Question: I created a frustum class using C# and OpenTK, and it works perfectly. However, I want to be able to draw the bounds of the frustum for debugging purposes. I have no idea how to get the vertex data from the Matrix data for drawing though. I was just wondering if anyone did know how to do it.
Here is my Frustum class:
'''
using System;
using GrimoireGDK.GameDevelopmentKit.Math.Geometry;
using OpenTK;
namespace GrimoireGameClient.Client.Window.Bindings {
public class Frustum {
private float[] _clipMatrix = new float[ 16 ];
private float[ , ] _frustum = new float[ 6 , 4 ];
public const int A = 0;
public const int B = 1;
public const int C = 2;
public const int D = 3;
public enum ClippingPlane : int {
Right = 0 ,
Left = 1 ,
Bottom = 2 ,
Top = 3 ,
Back = 4 ,
Front = 5
}
private void NormalizePlane( float[ , ] frustum , int side ) {
float magnitude = ( float )Math.Sqrt( ( frustum[ side , 0 ] * frustum[ side , 0 ] ) + ( frustum[ side , 1 ] * frustum[ side , 1 ] )
+ ( frustum[ side , 2 ] * frustum[ side , 2 ] ) );
frustum[ side , 0 ] /= magnitude;
frustum[ side , 1 ] /= magnitude;
frustum[ side , 2 ] /= magnitude;
frustum[ side , 3 ] /= magnitude;
}
public bool PointVsFrustum( float x , float y , float z ) {
for( int i = 0 ; i < 6 ; i++ ) {
if( this._frustum[ i , 0 ] * x + this._frustum[ i , 1 ] * y + this._frustum[ i , 2 ] * z + this._frustum[ i , 3 ] <= 0.0f ) {
return false;
}
}
return true;
}
public bool PointVsFrustum( Vector3 location ) {
for( int i = 0 ; i < 6 ; i++ ) {
if( this._frustum[ i , 0 ] * location.X + this._frustum[ i , 1 ] * location.Y + this._frustum[ i , 2 ] * location.Z + this._frustum[ i , 3 ] <= 0.0f ) {
return false;
}
}
return true;
}
public bool SphereVsFrustum( float x , float y , float z , float radius ) {
float d = 0;
for( int p = 0 ; p < 6 ; p++ ) {
d = _frustum[ p , 0 ] * x + _frustum[ p , 1 ] * y + _frustum[ p , 2 ] * z + _frustum[ p , 3 ];
if( d <= -radius ) {
return false;
}
}
return true;
}
public bool SphereVsFrustum( Vector3 location , float radius ) {
float d = 0;
for( int p = 0 ; p < 6 ; p++ ) {
d = _frustum[ p , 0 ] * location.X + _frustum[ p , 1 ] * location.Y + _frustum[ p , 2 ] * location.Z + _frustum[ p , 3 ];
if( d <= -radius ) {
return false;
}
}
return true;
}
public bool VolumeVsFrustum( float x , float y , float z , float width , float height , float length ) {
for( int i = 0 ; i < 6 ; i++ ) {
if( _frustum[ i , A ] * ( x - width ) + _frustum[ i , B ] * ( y - height ) + _frustum[ i , C ] * ( z - length ) + _frustum[ i , D ] > 0 )
continue;
if( _frustum[ i , A ] * ( x + width ) + _frustum[ i , B ] * ( y - height ) + _frustum[ i , C ] * ( z - length ) + _frustum[ i , D ] > 0 )
continue;
if( _frustum[ i , A ] * ( x - width ) + _frustum[ i , B ] * ( y + height ) + _frustum[ i , C ] * ( z - length ) + _frustum[ i , D ] > 0 )
continue;
if( _frustum[ i , A ] * ( x + width ) + _frustum[ i , B ] * ( y + height ) + _frustum[ i , C ] * ( z - length ) + _frustum[ i , D ] > 0 )
continue;
if( _frustum[ i , A ] * ( x - width ) + _frustum[ i , B ] * ( y - height ) + _frustum[ i , C ] * ( z + length ) + _frustum[ i , D ] > 0 )
continue;
if( _frustum[ i , A ] * ( x + width ) + _frustum[ i , B ] * ( y - height ) + _frustum[ i , C ] * ( z + length ) + _frustum[ i , D ] > 0 )
continue;
if( _frustum[ i , A ] * ( x - width ) + _frustum[ i , B ] * ( y + height ) + _frustum[ i , C ] * ( z + length ) + _frustum[ i , D ] > 0 )
continue;
if( _frustum[ i , A ] * ( x + width ) + _frustum[ i , B ] * ( y + height ) + _frustum[ i , C ] * ( z + length ) + _frustum[ i , D ] > 0 )
continue;
return false;
}
return true;
}
public bool VolumeVsFrustum( Vector3 location, float width , float height , float length ) {
for( int i = 0 ; i < 6 ; i++ ) {
if( _frustum[ i , A ] * ( location.X - width ) + _frustum[ i , B ] * ( location.Y - height ) + _frustum[ i , C ] * ( location.Z - length ) + _frustum[ i , D ] > 0 )
continue;
if( _frustum[ i , A ] * ( location.X + width ) + _frustum[ i , B ] * ( location.Y - height ) + _frustum[ i , C ] * ( location.Z - length ) + _frustum[ i , D ] > 0 )
continue;
if( _frustum[ i , A ] * ( location.X - width ) + _frustum[ i , B ] * ( location.Y + height ) + _frustum[ i , C ] * ( location.Z - length ) + _frustum[ i , D ] > 0 )
continue;
if( _frustum[ i , A ] * ( location.X + width ) + _frustum[ i , B ] * ( location.Y + height ) + _frustum[ i , C ] * ( location.Z - length ) + _frustum[ i , D ] > 0 )
continue;
if( _frustum[ i , A ] * ( location.X - width ) + _frustum[ i , B ] * ( location.Y - height ) + _frustum[ i , C ] * ( location.Z + length ) + _frustum[ i , D ] > 0 )
continue;
if( _frustum[ i , A ] * ( location.X + width ) + _frustum[ i , B ] * ( location.Y - height ) + _frustum[ i , C ] * ( location.Z + length ) + _frustum[ i , D ] > 0 )
continue;
if( _frustum[ i , A ] * ( location.X - width ) + _frustum[ i , B ] * ( location.Y + height ) + _frustum[ i , C ] * ( location.Z + length ) + _frustum[ i , D ] > 0 )
continue;
if( _frustum[ i , A ] * ( location.X + width ) + _frustum[ i , B ] * ( location.Y + height ) + _frustum[ i , C ] * ( location.Z + length ) + _frustum[ i , D ] > 0 )
continue;
return false;
}
return true;
}
public bool VolumeVsFrustum( Vector3 location , BoundingVolume volume ) {
for( int i = 0 ; i < 6 ; i++ ) {
if( _frustum[ i , A ] * ( location.X - volume.Width ) + _frustum[ i , B ] * ( location.Y - volume.Height ) + _frustum[ i , C ] * ( location.Z - volume.Length ) + _frustum[ i , D ] > 0 )
continue;
if( _frustum[ i , A ] * ( location.X + volume.Width ) + _frustum[ i , B ] * ( location.Y - volume.Height ) + _frustum[ i , C ] * ( location.Z - volume.Length ) + _frustum[ i , D ] > 0 )
continue;
if( _frustum[ i , A ] * ( location.X - volume.Width ) + _frustum[ i , B ] * ( location.Y + volume.Height ) + _frustum[ i , C ] * ( location.Z - volume.Length ) + _frustum[ i , D ] > 0 )
continue;
if( _frustum[ i , A ] * ( location.X + volume.Width ) + _frustum[ i , B ] * ( location.Y + volume.Height ) + _frustum[ i , C ] * ( location.Z - volume.Length ) + _frustum[ i , D ] > 0 )
continue;
if( _frustum[ i , A ] * ( location.X - volume.Width ) + _frustum[ i , B ] * ( location.Y - volume.Height ) + _frustum[ i , C ] * ( location.Z + volume.Length ) + _frustum[ i , D ] > 0 )
continue;
if( _frustum[ i , A ] * ( location.X + volume.Width ) + _frustum[ i , B ] * ( location.Y - volume.Height ) + _frustum[ i , C ] * ( location.Z + volume.Length ) + _frustum[ i , D ] > 0 )
continue;
if( _frustum[ i , A ] * ( location.X - volume.Width ) + _frustum[ i , B ] * ( location.Y + volume.Height ) + _frustum[ i , C ] * ( location.Z + volume.Length ) + _frustum[ i , D ] > 0 )
continue;
if( _frustum[ i , A ] * ( location.X + volume.Width ) + _frustum[ i , B ] * ( location.Y + volume.Height ) + _frustum[ i , C ] * ( location.Z + volume.Length ) + _frustum[ i , D ] > 0 )
continue;
return false;
}
return true;
}
public bool CubeVsFrustum( float x , float y , float z , float size ) {
for( int i = 0 ; i < 6 ; i++ ) {
if( _frustum[ i , A ] * ( x - size ) + _frustum[ i , B ] * ( y - size ) + _frustum[ i , C ] * ( z - size ) + _frustum[ i , D ] > 0 )
continue;
if( _frustum[ i , A ] * ( x + size ) + _frustum[ i , B ] * ( y - size ) + _frustum[ i , C ] * ( z - size ) + _frustum[ i , D ] > 0 )
continue;
if( _frustum[ i , A ] * ( x - size ) + _frustum[ i , B ] * ( y + size ) + _frustum[ i , C ] * ( z - size ) + _frustum[ i , D ] > 0 )
continue;
if( _frustum[ i , A ] * ( x + size ) + _frustum[ i , B ] * ( y + size ) + _frustum[ i , C ] * ( z - size ) + _frustum[ i , D ] > 0 )
continue;
if( _frustum[ i , A ] * ( x - size ) + _frustum[ i , B ] * ( y - size ) + _frustum[ i , C ] * ( z + size ) + _frustum[ i , D ] > 0 )
continue;
if( _frustum[ i , A ] * ( x + size ) + _frustum[ i , B ] * ( y - size ) + _frustum[ i , C ] * ( z + size ) + _frustum[ i , D ] > 0 )
continue;
if( _frustum[ i , A ] * ( x - size ) + _frustum[ i , B ] * ( y + size ) + _frustum[ i , C ] * ( z + size ) + _frustum[ i , D ] > 0 )
continue;
if( _frustum[ i , A ] * ( x + size ) + _frustum[ i , B ] * ( y + size ) + _frustum[ i , C ] * ( z + size ) + _frustum[ i , D ] > 0 )
continue;
return false;
}
return true;
}
public void CalculateFrustum( Matrix4 projectionMatrix , Matrix4 modelViewMatrix ) {
_clipMatrix[ 0 ] = ( modelViewMatrix.M11 * projectionMatrix.M11 ) + ( modelViewMatrix.M12 * projectionMatrix.M21 ) + ( modelViewMatrix.M13 * projectionMatrix.M31 ) + ( modelViewMatrix.M14 * projectionMatrix.M41 );
_clipMatrix[ 1 ] = ( modelViewMatrix.M11 * projectionMatrix.M12 ) + ( modelViewMatrix.M12 * projectionMatrix.M22 ) + ( modelViewMatrix.M13 * projectionMatrix.M32 ) + ( modelViewMatrix.M14 * projectionMatrix.M42 );
_clipMatrix[ 2 ] = ( modelViewMatrix.M11 * projectionMatrix.M13 ) + ( modelViewMatrix.M12 * projectionMatrix.M23 ) + ( modelViewMatrix.M13 * projectionMatrix.M33 ) + ( modelViewMatrix.M14 * projectionMatrix.M43 );
_clipMatrix[ 3 ] = ( modelViewMatrix.M11 * projectionMatrix.M14 ) + ( modelViewMatrix.M12 * projectionMatrix.M24 ) + ( modelViewMatrix.M13 * projectionMatrix.M34 ) + ( modelViewMatrix.M14 * projectionMatrix.M44 );
_clipMatrix[ 4 ] = ( modelViewMatrix.M21 * projectionMatrix.M11 ) + ( modelViewMatrix.M22 * projectionMatrix.M21 ) + ( modelViewMatrix.M23 * projectionMatrix.M31 ) + ( modelViewMatrix.M24 * projectionMatrix.M41 );
_clipMatrix[ 5 ] = ( modelViewMatrix.M21 * projectionMatrix.M12 ) + ( modelViewMatrix.M22 * projectionMatrix.M22 ) + ( modelViewMatrix.M23 * projectionMatrix.M32 ) + ( modelViewMatrix.M24 * projectionMatrix.M42 );
_clipMatrix[ 6 ] = ( modelViewMatrix.M21 * projectionMatrix.M13 ) + ( modelViewMatrix.M22 * projectionMatrix.M23 ) + ( modelViewMatrix.M23 * projectionMatrix.M33 ) + ( modelViewMatrix.M24 * projectionMatrix.M43 );
_clipMatrix[ 7 ] = ( modelViewMatrix.M21 * projectionMatrix.M14 ) + ( modelViewMatrix.M22 * projectionMatrix.M24 ) + ( modelViewMatrix.M23 * projectionMatrix.M34 ) + ( modelViewMatrix.M24 * projectionMatrix.M44 );
_clipMatrix[ 8 ] = ( modelViewMatrix.M31 * projectionMatrix.M11 ) + ( modelViewMatrix.M32 * projectionMatrix.M21 ) + ( modelViewMatrix.M33 * projectionMatrix.M31 ) + ( modelViewMatrix.M34 * projectionMatrix.M41 );
_clipMatrix[ 9 ] = ( modelViewMatrix.M31 * projectionMatrix.M12 ) + ( modelViewMatrix.M32 * projectionMatrix.M22 ) + ( modelViewMatrix.M33 * projectionMatrix.M32 ) + ( modelViewMatrix.M34 * projectionMatrix.M42 );
_clipMatrix[ 10 ] = ( modelViewMatrix.M31 * projectionMatrix.M13 ) + ( modelViewMatrix.M32 * projectionMatrix.M23 ) + ( modelViewMatrix.M33 * projectionMatrix.M33 ) + ( modelViewMatrix.M34 * projectionMatrix.M43 );
_clipMatrix[ 11 ] = ( modelViewMatrix.M31 * projectionMatrix.M14 ) + ( modelViewMatrix.M32 * projectionMatrix.M24 ) + ( modelViewMatrix.M33 * projectionMatrix.M34 ) + ( modelViewMatrix.M34 * projectionMatrix.M44 );
_clipMatrix[ 12 ] = ( modelViewMatrix.M41 * projectionMatrix.M11 ) + ( modelViewMatrix.M42 * projectionMatrix.M21 ) + ( modelViewMatrix.M43 * projectionMatrix.M31 ) + ( modelViewMatrix.M44 * projectionMatrix.M41 );
_clipMatrix[ 13 ] = ( modelViewMatrix.M41 * projectionMatrix.M12 ) + ( modelViewMatrix.M42 * projectionMatrix.M22 ) + ( modelViewMatrix.M43 * projectionMatrix.M32 ) + ( modelViewMatrix.M44 * projectionMatrix.M42 );
_clipMatrix[ 14 ] = ( modelViewMatrix.M41 * projectionMatrix.M13 ) + ( modelViewMatrix.M42 * projectionMatrix.M23 ) + ( modelViewMatrix.M43 * projectionMatrix.M33 ) + ( modelViewMatrix.M44 * projectionMatrix.M43 );
_clipMatrix[ 15 ] = ( modelViewMatrix.M41 * projectionMatrix.M14 ) + ( modelViewMatrix.M42 * projectionMatrix.M24 ) + ( modelViewMatrix.M43 * projectionMatrix.M34 ) + ( modelViewMatrix.M44 * projectionMatrix.M44 );
_frustum[ ( int )ClippingPlane.Right , 0 ] = _clipMatrix[ 3 ] - _clipMatrix[ 0 ];
_frustum[ ( int )ClippingPlane.Right , 1 ] = _clipMatrix[ 7 ] - _clipMatrix[ 4 ];
_frustum[ ( int )ClippingPlane.Right , 2 ] = _clipMatrix[ 11 ] - _clipMatrix[ 8 ];
_frustum[ ( int )ClippingPlane.Right , 3 ] = _clipMatrix[ 15 ] - _clipMatrix[ 12 ];
NormalizePlane( _frustum , ( int )ClippingPlane.Right );
_frustum[ ( int )ClippingPlane.Left , 0 ] = _clipMatrix[ 3 ] + _clipMatrix[ 0 ];
_frustum[ ( int )ClippingPlane.Left , 1 ] = _clipMatrix[ 7 ] + _clipMatrix[ 4 ];
_frustum[ ( int )ClippingPlane.Left , 2 ] = _clipMatrix[ 11 ] + _clipMatrix[ 8 ];
_frustum[ ( int )ClippingPlane.Left , 3 ] = _clipMatrix[ 15 ] + _clipMatrix[ 12 ];
NormalizePlane( _frustum , ( int )ClippingPlane.Left );
_frustum[ ( int )ClippingPlane.Bottom , 0 ] = _clipMatrix[ 3 ] + _clipMatrix[ 1 ];
_frustum[ ( int )ClippingPlane.Bottom , 1 ] = _clipMatrix[ 7 ] + _clipMatrix[ 5 ];
_frustum[ ( int )ClippingPlane.Bottom , 2 ] = _clipMatrix[ 11 ] + _clipMatrix[ 9 ];
_frustum[ ( int )ClippingPlane.Bottom , 3 ] = _clipMatrix[ 15 ] + _clipMatrix[ 13 ];
NormalizePlane( _frustum , ( int )ClippingPlane.Bottom );
_frustum[ ( int )ClippingPlane.Top , 0 ] = _clipMatrix[ 3 ] - _clipMatrix[ 1 ];
_frustum[ ( int )ClippingPlane.Top , 1 ] = _clipMatrix[ 7 ] - _clipMatrix[ 5 ];
_frustum[ ( int )ClippingPlane.Top , 2 ] = _clipMatrix[ 11 ] - _clipMatrix[ 9 ];
_frustum[ ( int )ClippingPlane.Top , 3 ] = _clipMatrix[ 15 ] - _clipMatrix[ 13 ];
NormalizePlane( _frustum , ( int )ClippingPlane.Top );
_frustum[ ( int )ClippingPlane.Back , 0 ] = _clipMatrix[ 3 ] - _clipMatrix[ 2 ];
_frustum[ ( int )ClippingPlane.Back , 1 ] = _clipMatrix[ 7 ] - _clipMatrix[ 6 ];
_frustum[ ( int )ClippingPlane.Back , 2 ] = _clipMatrix[ 11 ] - _clipMatrix[ 10 ];
_frustum[ ( int )ClippingPlane.Back , 3 ] = _clipMatrix[ 15 ] - _clipMatrix[ 14 ];
NormalizePlane( _frustum , ( int )ClippingPlane.Back );
_frustum[ ( int )ClippingPlane.Front , 0 ] = _clipMatrix[ 3 ] + _clipMatrix[ 2 ];
_frustum[ ( int )ClippingPlane.Front , 1 ] = _clipMatrix[ 7 ] + _clipMatrix[ 6 ];
_frustum[ ( int )ClippingPlane.Front , 2 ] = _clipMatrix[ 11 ] + _clipMatrix[ 10 ];
_frustum[ ( int )ClippingPlane.Front , 3 ] = _clipMatrix[ 15 ] + _clipMatrix[ 14 ];
NormalizePlane( _frustum , ( int )ClippingPlane.Front );
}
/// <summary>
/// Draw the frustum for debugging purposes.
/// </summary>
public void Draw() {
// Implement drawing code here.
}
}
}
'''
Does anyone know how to draw the Frustum? And I don't care if it is done in immediate mode; in fact, I would almost prefer that. Here is the kind of visual output I am looking for:

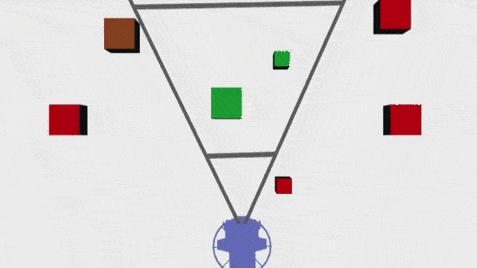
Answer: Looks like you have the six planes making up the frustum (top, bottom, left, right, front, back) described as four components, the normal vector of the plane and the distance along that vector from the origin (xyzD).
One easy method: given any three planes you can find the relevant corner point (so top, left, back for the top-left-back corner; etc.) with a series of dot and cross products. A good reference is the <URL> goes:
'''
Vector3 IntersectionPoint(ref Plane a, ref Plane b, ref Plane c)
{
// Formula used
// d1 ( N2 * N3 ) + d2 ( N3 * N1 ) + d3 ( N1 * N2 )
//P = ---------------------------------------------------------------------
// N1 . ( N2 * N3 )
//
// Note: N refers to the normal, d refers to the displacement. '.' means dot product. '*' means cross product
Vector3 v1, v2, v3;
float f = -Vector3.Dot(a.Normal, Vector3.Cross(b.Normal, c.Normal));
v1 = (a.D * (Vector3.Cross(b.Normal, c.Normal)));
v2 = (b.D * (Vector3.Cross(c.Normal, a.Normal)));
v3 = (c.D * (Vector3.Cross(a.Normal, b.Normal)));
Vector3 vec = new Vector3(v1.X + v2.X + v3.X, v1.Y + v2.Y + v3.Y, v1.Z + v2.Z + v3.Z);
return vec / f;
}
'''
You can repeat this for all eight corners, and then connect the corners together to draw the frustum as a series lines/edges.
The above link is a fairly good reference - in fact the MonoGame code, and its XNA ancestor, are both good references for geometry handling that is "fast enough", and MonoGame's MIT license is <URL> and the like.
I'm sure it goes without saying, to get a full picture you'll want to view the results with a different camera, as in the sample visual output you give.